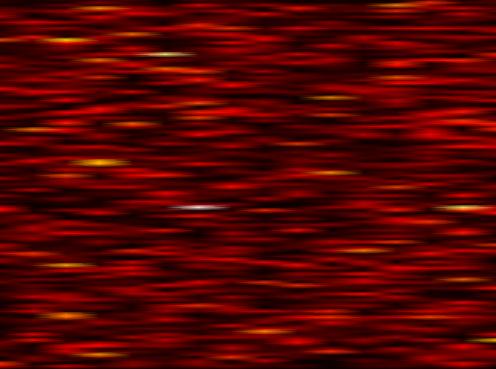
Label: FBMC